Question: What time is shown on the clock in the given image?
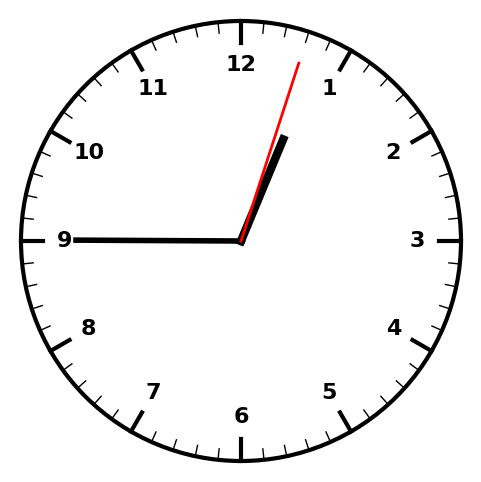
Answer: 12:45:03